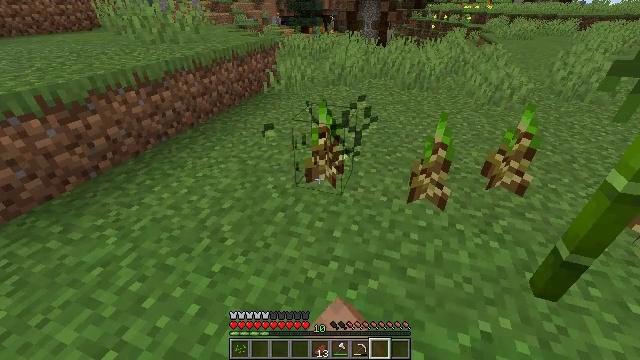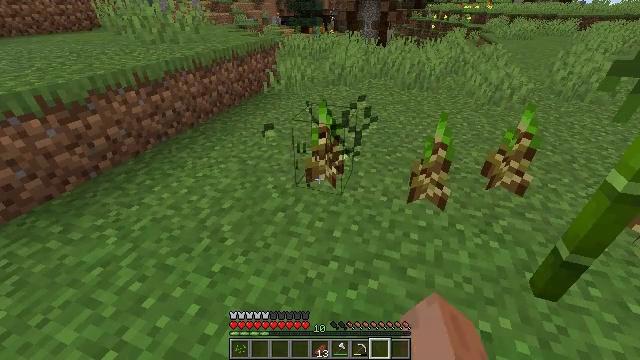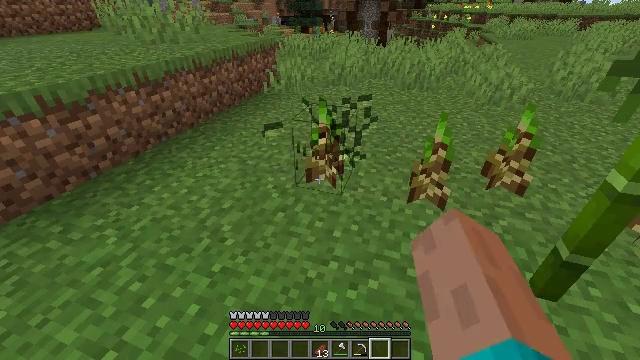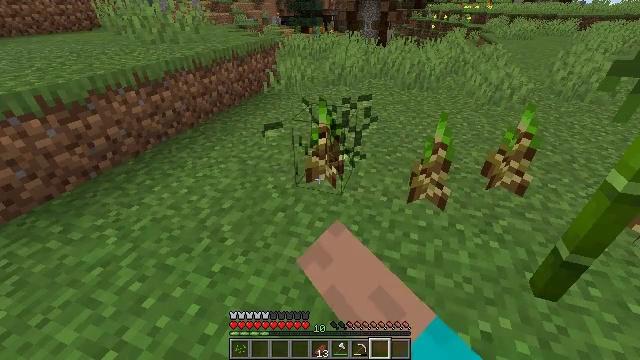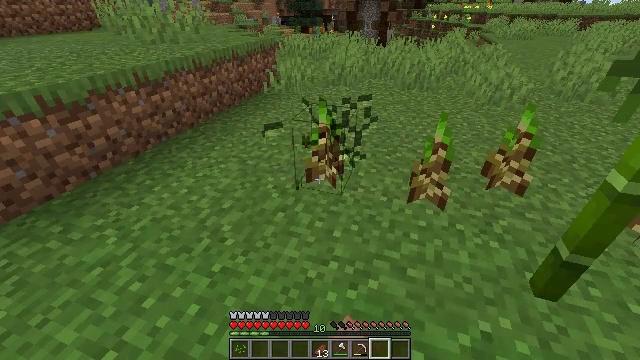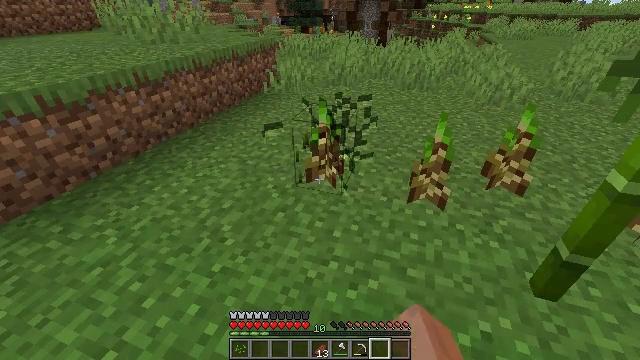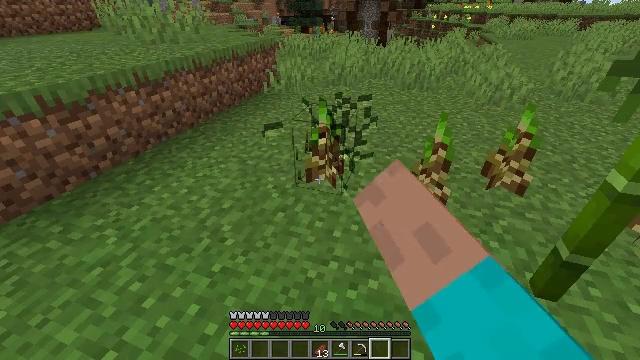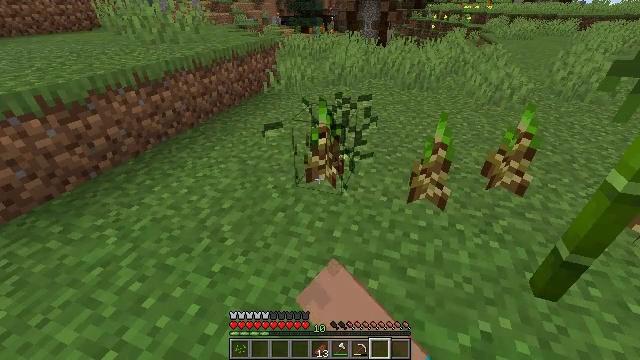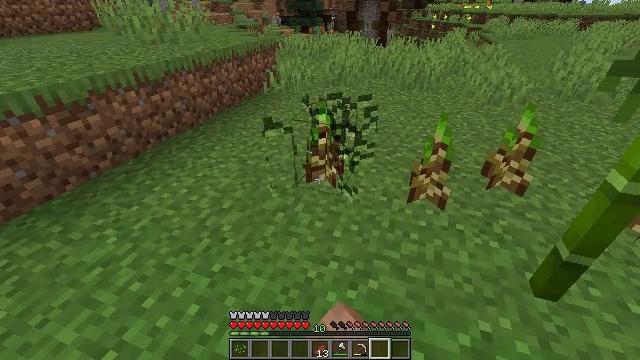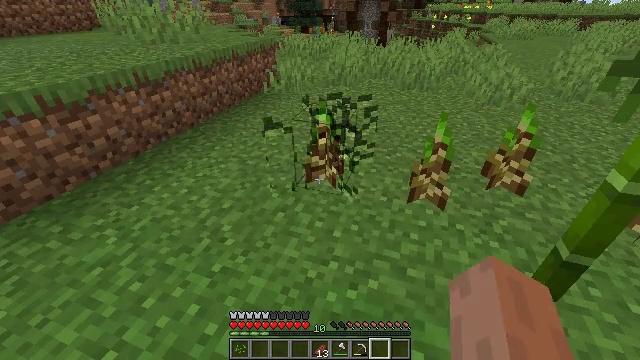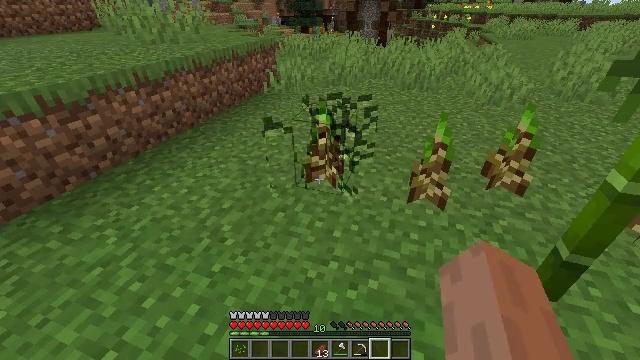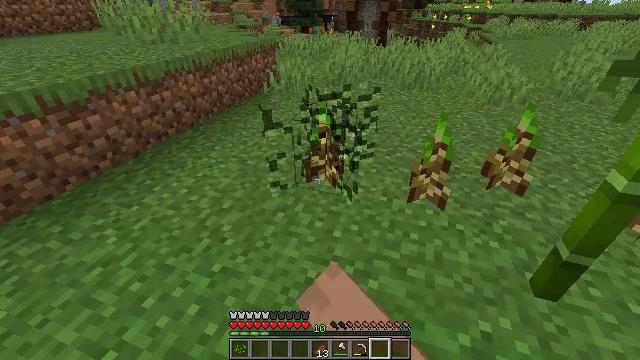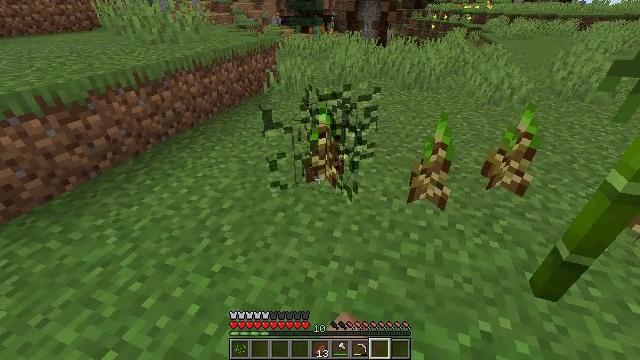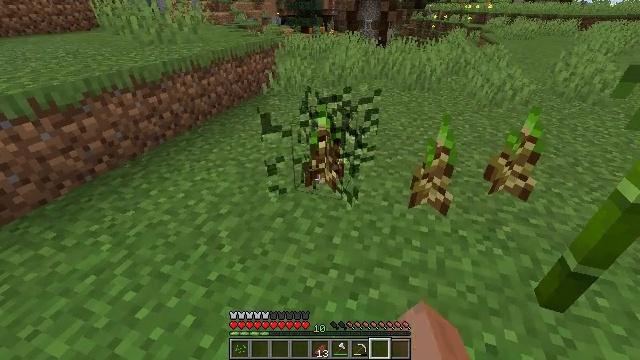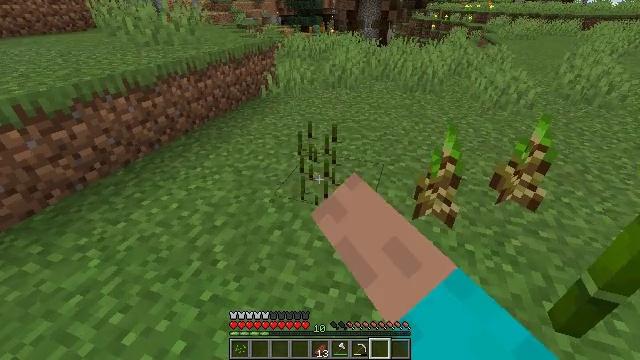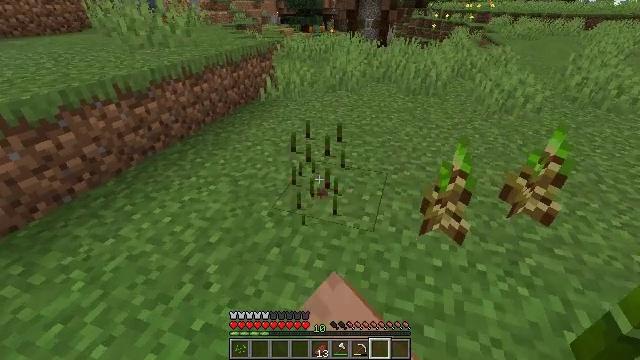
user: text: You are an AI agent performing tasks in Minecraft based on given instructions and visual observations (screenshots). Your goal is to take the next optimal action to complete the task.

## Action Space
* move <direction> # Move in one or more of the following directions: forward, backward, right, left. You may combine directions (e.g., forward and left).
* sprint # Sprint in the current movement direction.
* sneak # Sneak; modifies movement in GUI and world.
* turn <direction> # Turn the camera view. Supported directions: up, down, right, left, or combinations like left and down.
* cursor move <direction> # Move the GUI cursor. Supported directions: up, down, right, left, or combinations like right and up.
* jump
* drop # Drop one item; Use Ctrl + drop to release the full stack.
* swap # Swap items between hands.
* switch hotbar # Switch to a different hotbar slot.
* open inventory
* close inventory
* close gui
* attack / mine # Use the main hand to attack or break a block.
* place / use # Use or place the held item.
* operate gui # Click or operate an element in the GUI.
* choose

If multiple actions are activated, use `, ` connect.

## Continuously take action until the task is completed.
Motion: motion action
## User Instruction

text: Attack the bamboo sapling to gather it.
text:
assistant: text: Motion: attack / mine
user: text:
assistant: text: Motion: attack / mine
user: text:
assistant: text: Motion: attack / mine
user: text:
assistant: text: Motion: attack / mine
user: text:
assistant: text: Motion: attack / mine
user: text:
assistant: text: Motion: attack / mine
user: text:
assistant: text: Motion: attack / mine
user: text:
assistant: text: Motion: attack / mine
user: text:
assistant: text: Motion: attack / mine
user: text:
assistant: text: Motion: attack / mine
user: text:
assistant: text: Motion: attack / mine
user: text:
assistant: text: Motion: attack / mine
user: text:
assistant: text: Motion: move forward, attack / mine
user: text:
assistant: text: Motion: move forward, attack / mine
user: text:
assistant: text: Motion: move forward, attack / mine
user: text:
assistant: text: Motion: move forward, attack / mine
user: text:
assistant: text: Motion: move forward, attack / mine
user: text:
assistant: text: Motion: move forward, attack / mine
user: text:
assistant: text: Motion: attack / mine